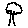
Label: tree